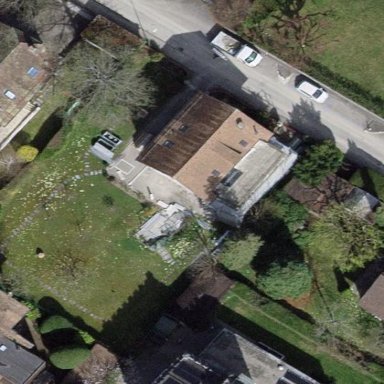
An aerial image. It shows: Garden surrounded by fence.